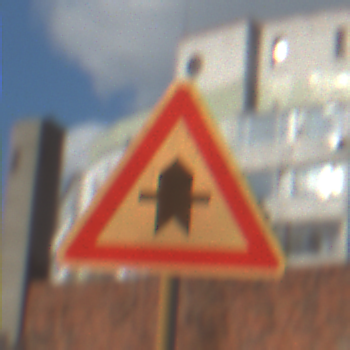
Verkehrszeichen: Vorfahrt
Umgebung: Outdoor, Suburban
Tageszeit: MorningAfternoon
Wetter: PartlyCloudy
Licht: Natural
Jahreszeit: NotSpecified
Kontrast: HighContrast